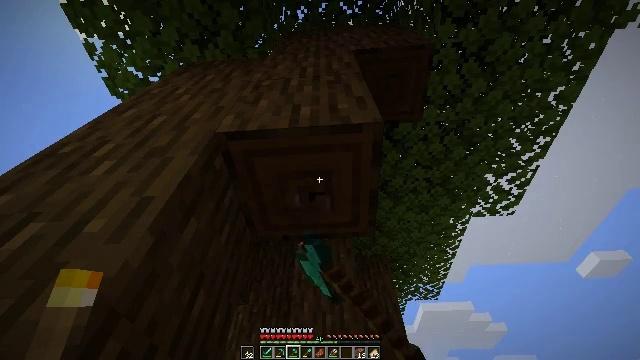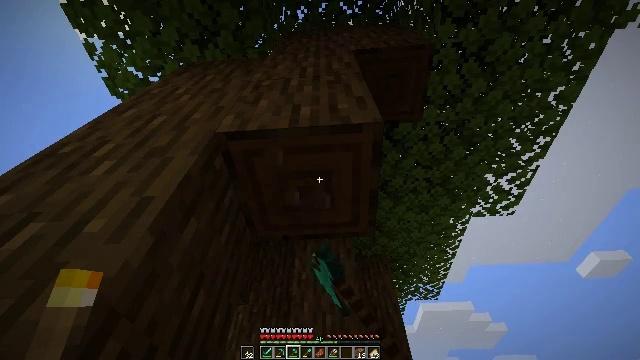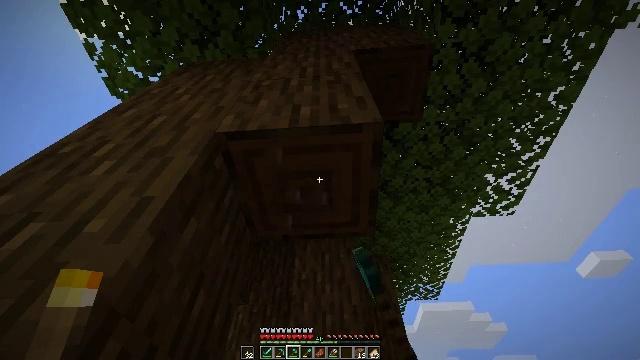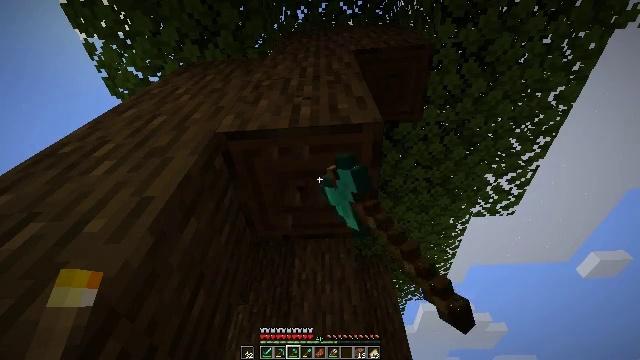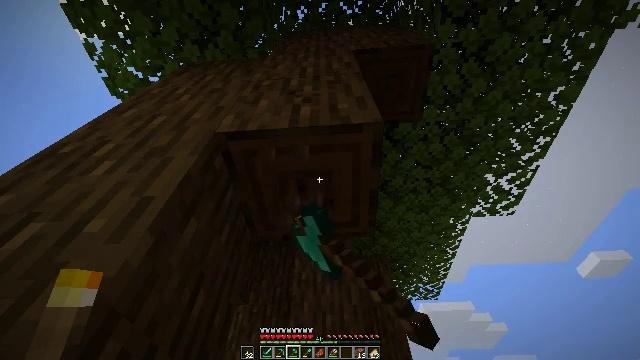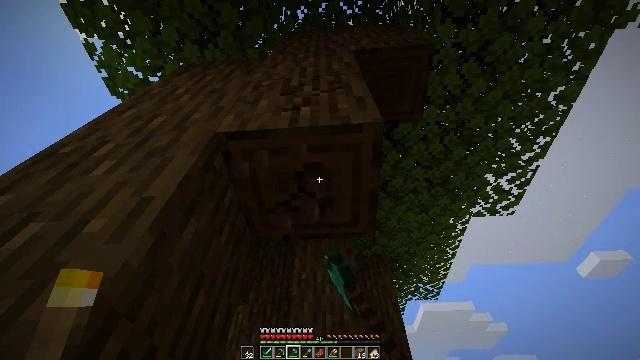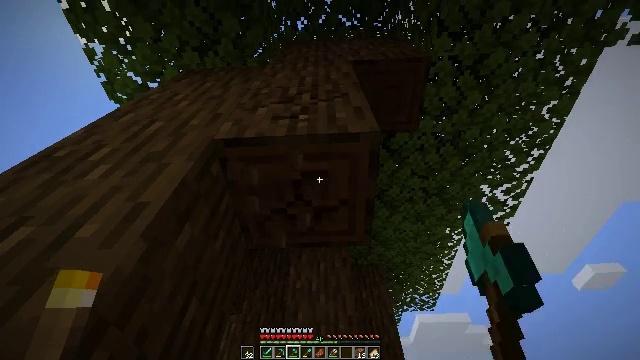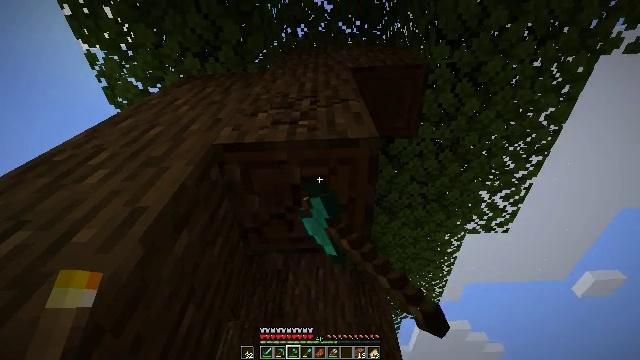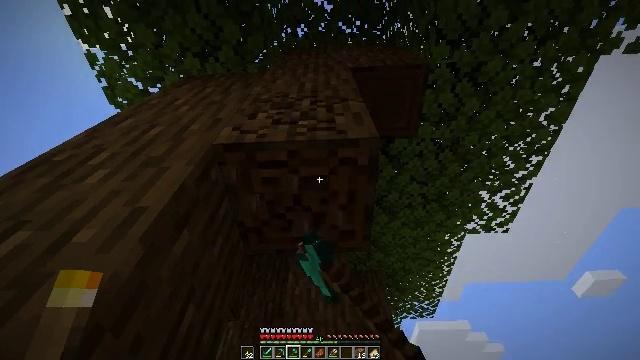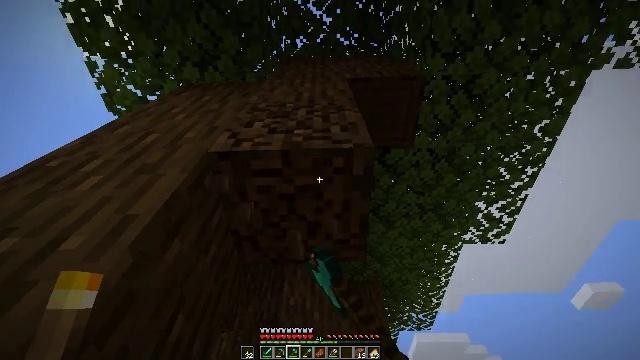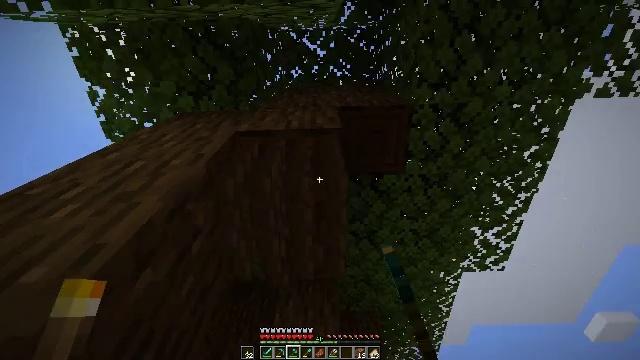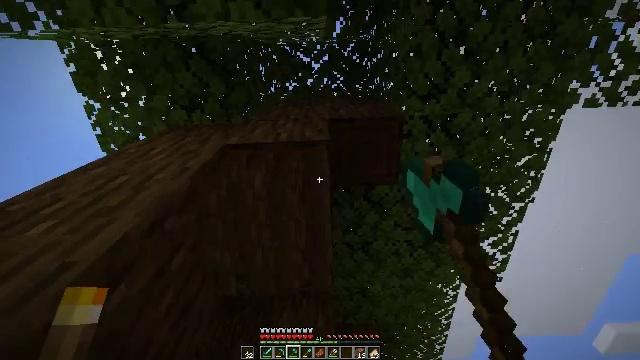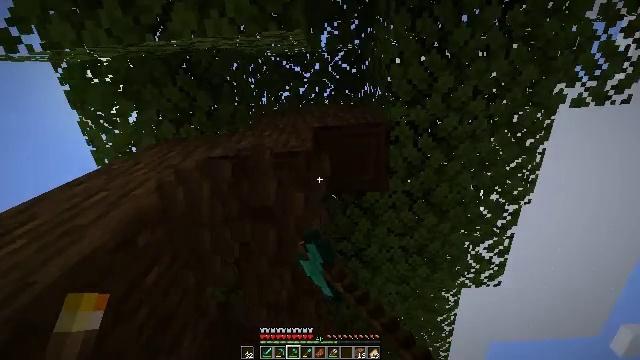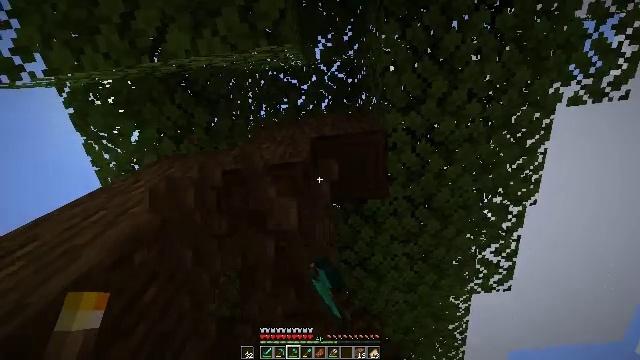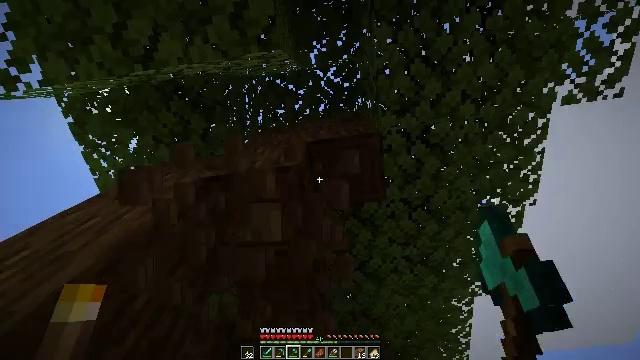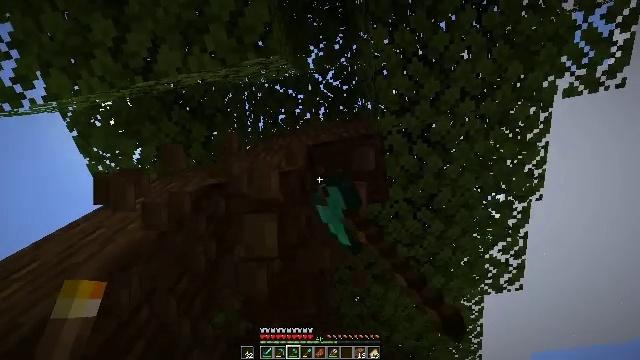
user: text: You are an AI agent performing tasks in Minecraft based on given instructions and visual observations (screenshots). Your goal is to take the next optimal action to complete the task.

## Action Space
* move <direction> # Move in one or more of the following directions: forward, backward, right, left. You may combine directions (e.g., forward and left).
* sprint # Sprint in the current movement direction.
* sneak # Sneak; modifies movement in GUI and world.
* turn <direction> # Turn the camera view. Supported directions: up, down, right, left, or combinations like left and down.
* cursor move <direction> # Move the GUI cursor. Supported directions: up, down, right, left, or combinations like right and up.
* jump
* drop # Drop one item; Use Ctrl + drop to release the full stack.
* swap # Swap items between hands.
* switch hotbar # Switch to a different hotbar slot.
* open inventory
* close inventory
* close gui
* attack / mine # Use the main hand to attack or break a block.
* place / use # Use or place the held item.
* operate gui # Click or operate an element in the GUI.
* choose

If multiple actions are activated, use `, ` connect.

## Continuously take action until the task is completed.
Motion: motion action
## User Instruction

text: Mine the dark oak log from a tree.
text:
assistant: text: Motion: attack / mine
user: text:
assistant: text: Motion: attack / mine
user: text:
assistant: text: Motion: attack / mine
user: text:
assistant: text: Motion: attack / mine
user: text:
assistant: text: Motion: attack / mine
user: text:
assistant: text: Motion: turn right and up, attack / mine
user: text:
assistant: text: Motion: turn up, attack / mine
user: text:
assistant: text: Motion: attack / mine
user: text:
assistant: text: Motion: move right, turn up, attack / mine
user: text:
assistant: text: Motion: move right, turn up, attack / mine
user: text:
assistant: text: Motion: move right, turn up, attack / mine
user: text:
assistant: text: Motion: turn left and up, attack / mine
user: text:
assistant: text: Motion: turn left and up, attack / mine
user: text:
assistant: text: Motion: turn left, attack / mine
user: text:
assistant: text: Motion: turn left, attack / mine
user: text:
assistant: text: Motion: attack / mine
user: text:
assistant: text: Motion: attack / mine
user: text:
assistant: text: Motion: attack / mine
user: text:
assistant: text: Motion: attack / mine
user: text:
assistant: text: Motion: attack / mine
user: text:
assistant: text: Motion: turn left, attack / mine
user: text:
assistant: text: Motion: attack / mine
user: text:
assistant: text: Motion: attack / mine
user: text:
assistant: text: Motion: attack / mine
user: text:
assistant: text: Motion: attack / mine
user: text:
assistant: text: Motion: attack / mine
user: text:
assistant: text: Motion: attack / mine
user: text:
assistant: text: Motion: attack / mine
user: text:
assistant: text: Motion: attack / mine
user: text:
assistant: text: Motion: move left, attack / mine